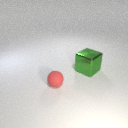
large green metal cube to the right of small red rubber sphere